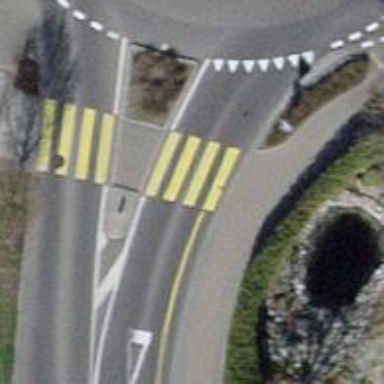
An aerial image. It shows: Pedestrian crossing with zebra markings on the footway.